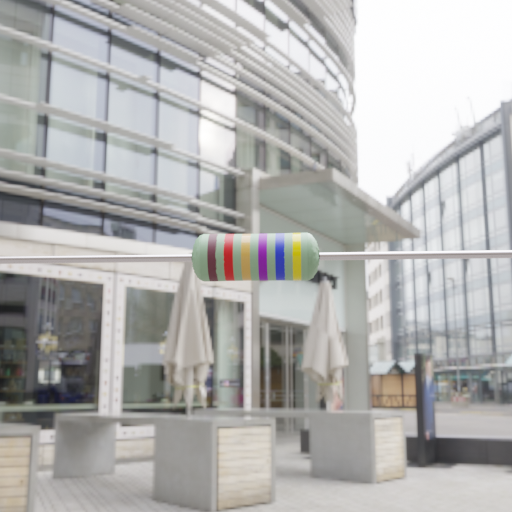
Resistor colour bands (in order): brown, red, gold, violet, blue, yellow